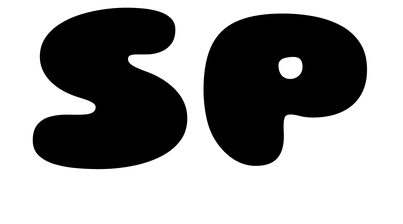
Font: Gluten_Black